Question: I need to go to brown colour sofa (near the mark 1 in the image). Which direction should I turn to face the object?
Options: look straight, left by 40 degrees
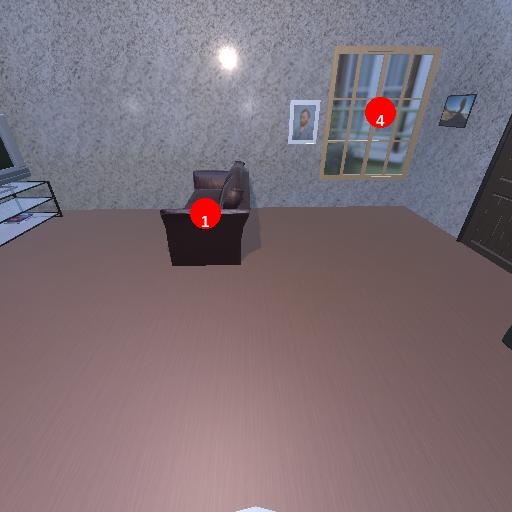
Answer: look straight